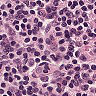
Metastatic tissue present: no